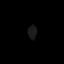
Tissue: lung
Cell type: Epithelial cells
Senescence score: 0.1657
Nuclear area (px): 113
Mean DAPI intensity: 25.947